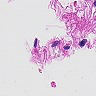
Metastatic tissue present: no